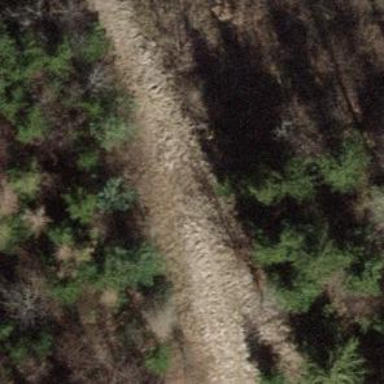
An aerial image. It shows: Grass track with Grade 4 tracktype.